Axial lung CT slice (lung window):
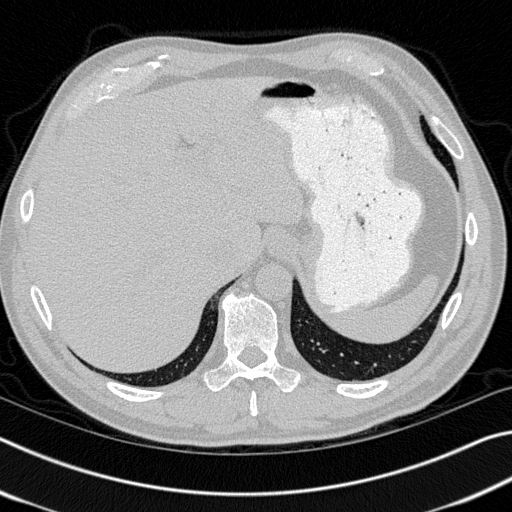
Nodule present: no